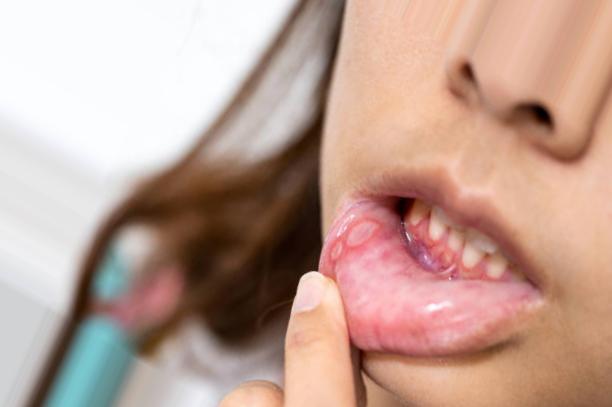
Condition: Mouth Ulcer